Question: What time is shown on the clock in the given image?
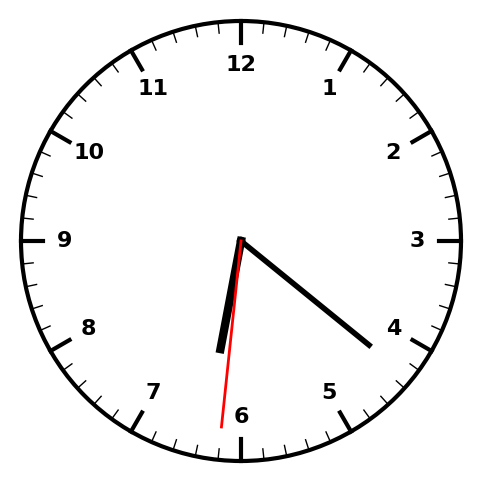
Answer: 06:21:31